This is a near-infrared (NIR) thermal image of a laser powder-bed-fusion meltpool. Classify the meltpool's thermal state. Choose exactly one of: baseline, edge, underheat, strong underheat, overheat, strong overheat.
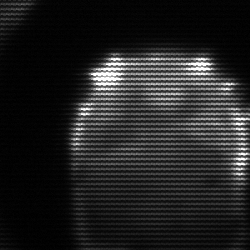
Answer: edge